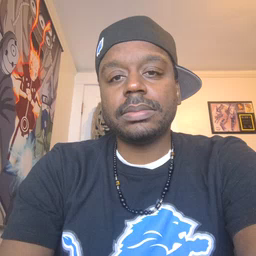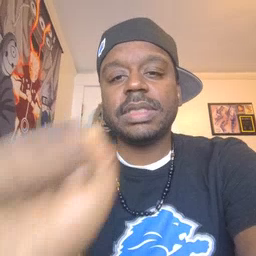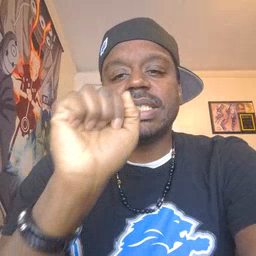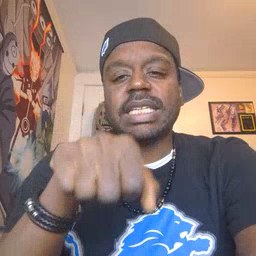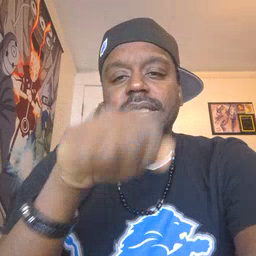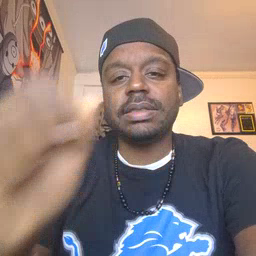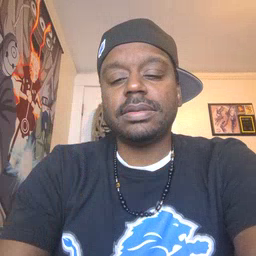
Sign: yes